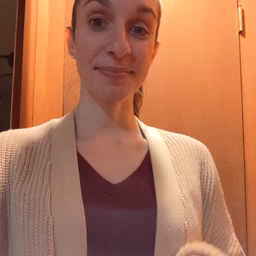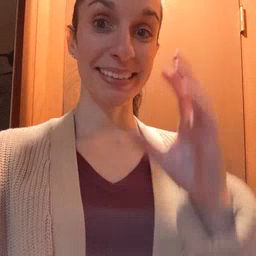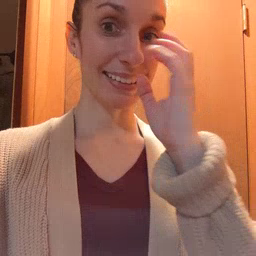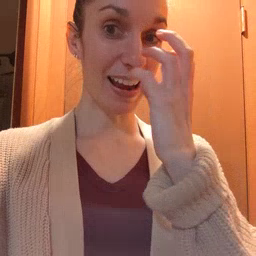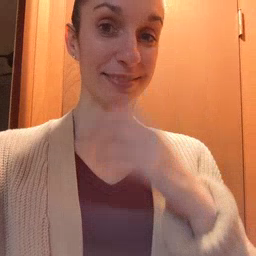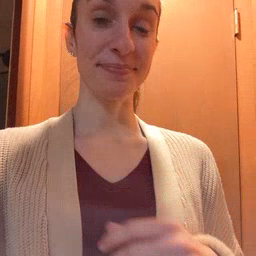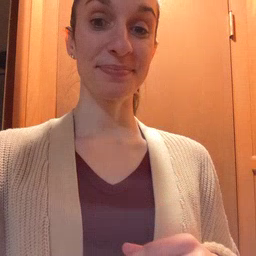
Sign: clown